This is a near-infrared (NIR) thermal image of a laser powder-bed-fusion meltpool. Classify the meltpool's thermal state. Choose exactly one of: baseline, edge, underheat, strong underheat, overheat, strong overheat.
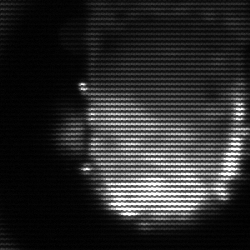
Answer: baseline